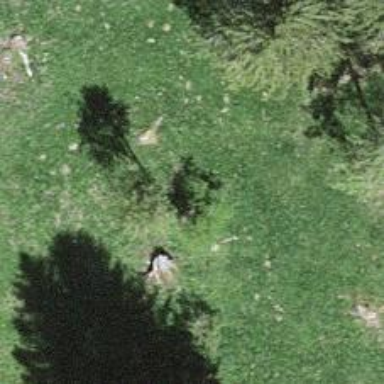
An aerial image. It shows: Single tag "natural: tree."